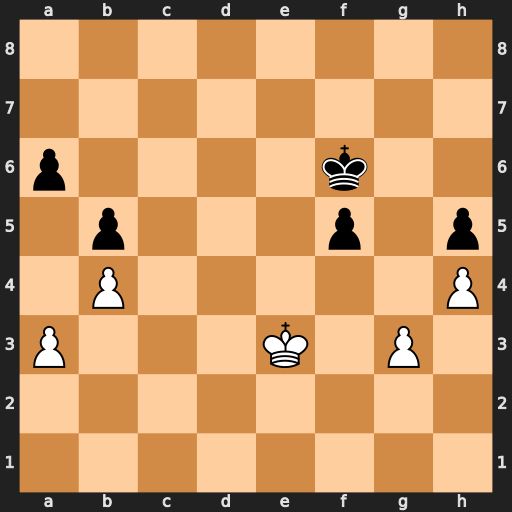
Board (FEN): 8/8/p4k2/1p3p1p/1P5P/P3K1P1/8/8
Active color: w
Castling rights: -
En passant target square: -
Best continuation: Kf4 Ke6 Kg5